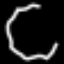
Label: octagon